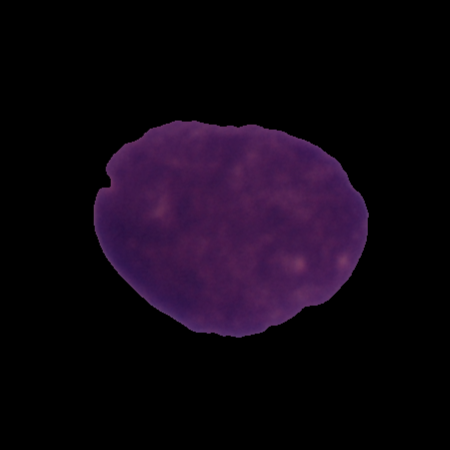
Label: cancer